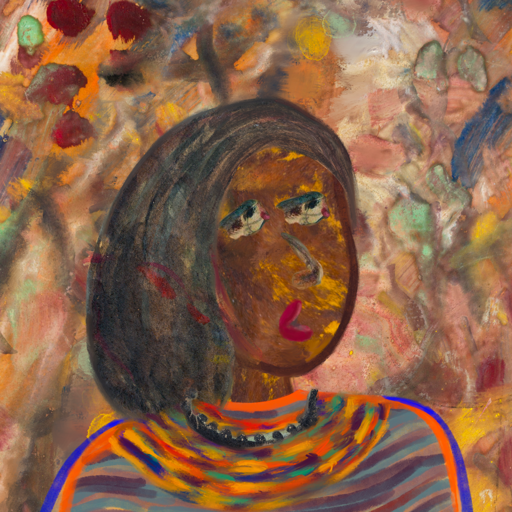
Background: Mother_And_Son_Mother, Head And Neck Side: Comrade, Face Side: Pipe, Bust: Experience, Hair Side: Gypsy_Mother, Head Accessory: Blank, Second Necklace: An_Impression_2, Necklace: Childish, Baby: Blank